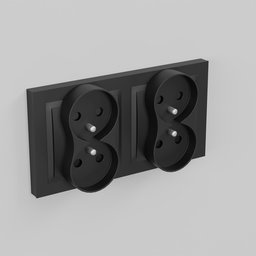
Label: appliances